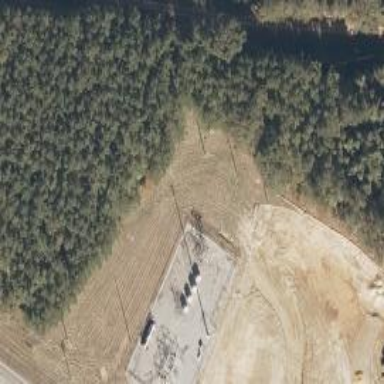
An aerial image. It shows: Distribution level power substation surrounded by fence.